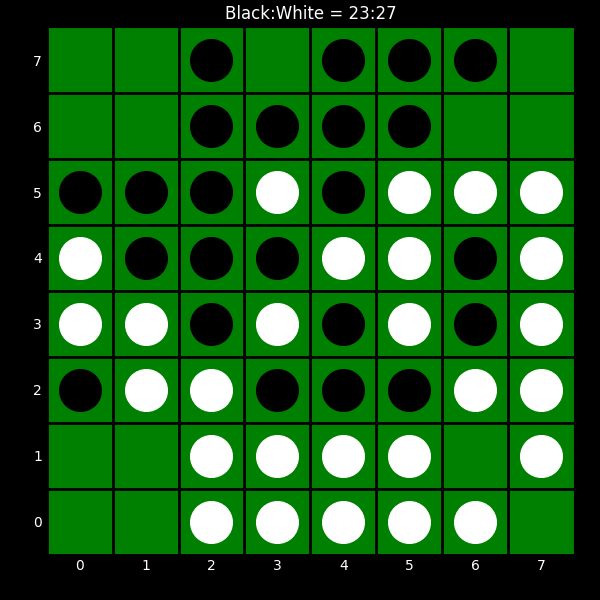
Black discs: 23
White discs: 27